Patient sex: M
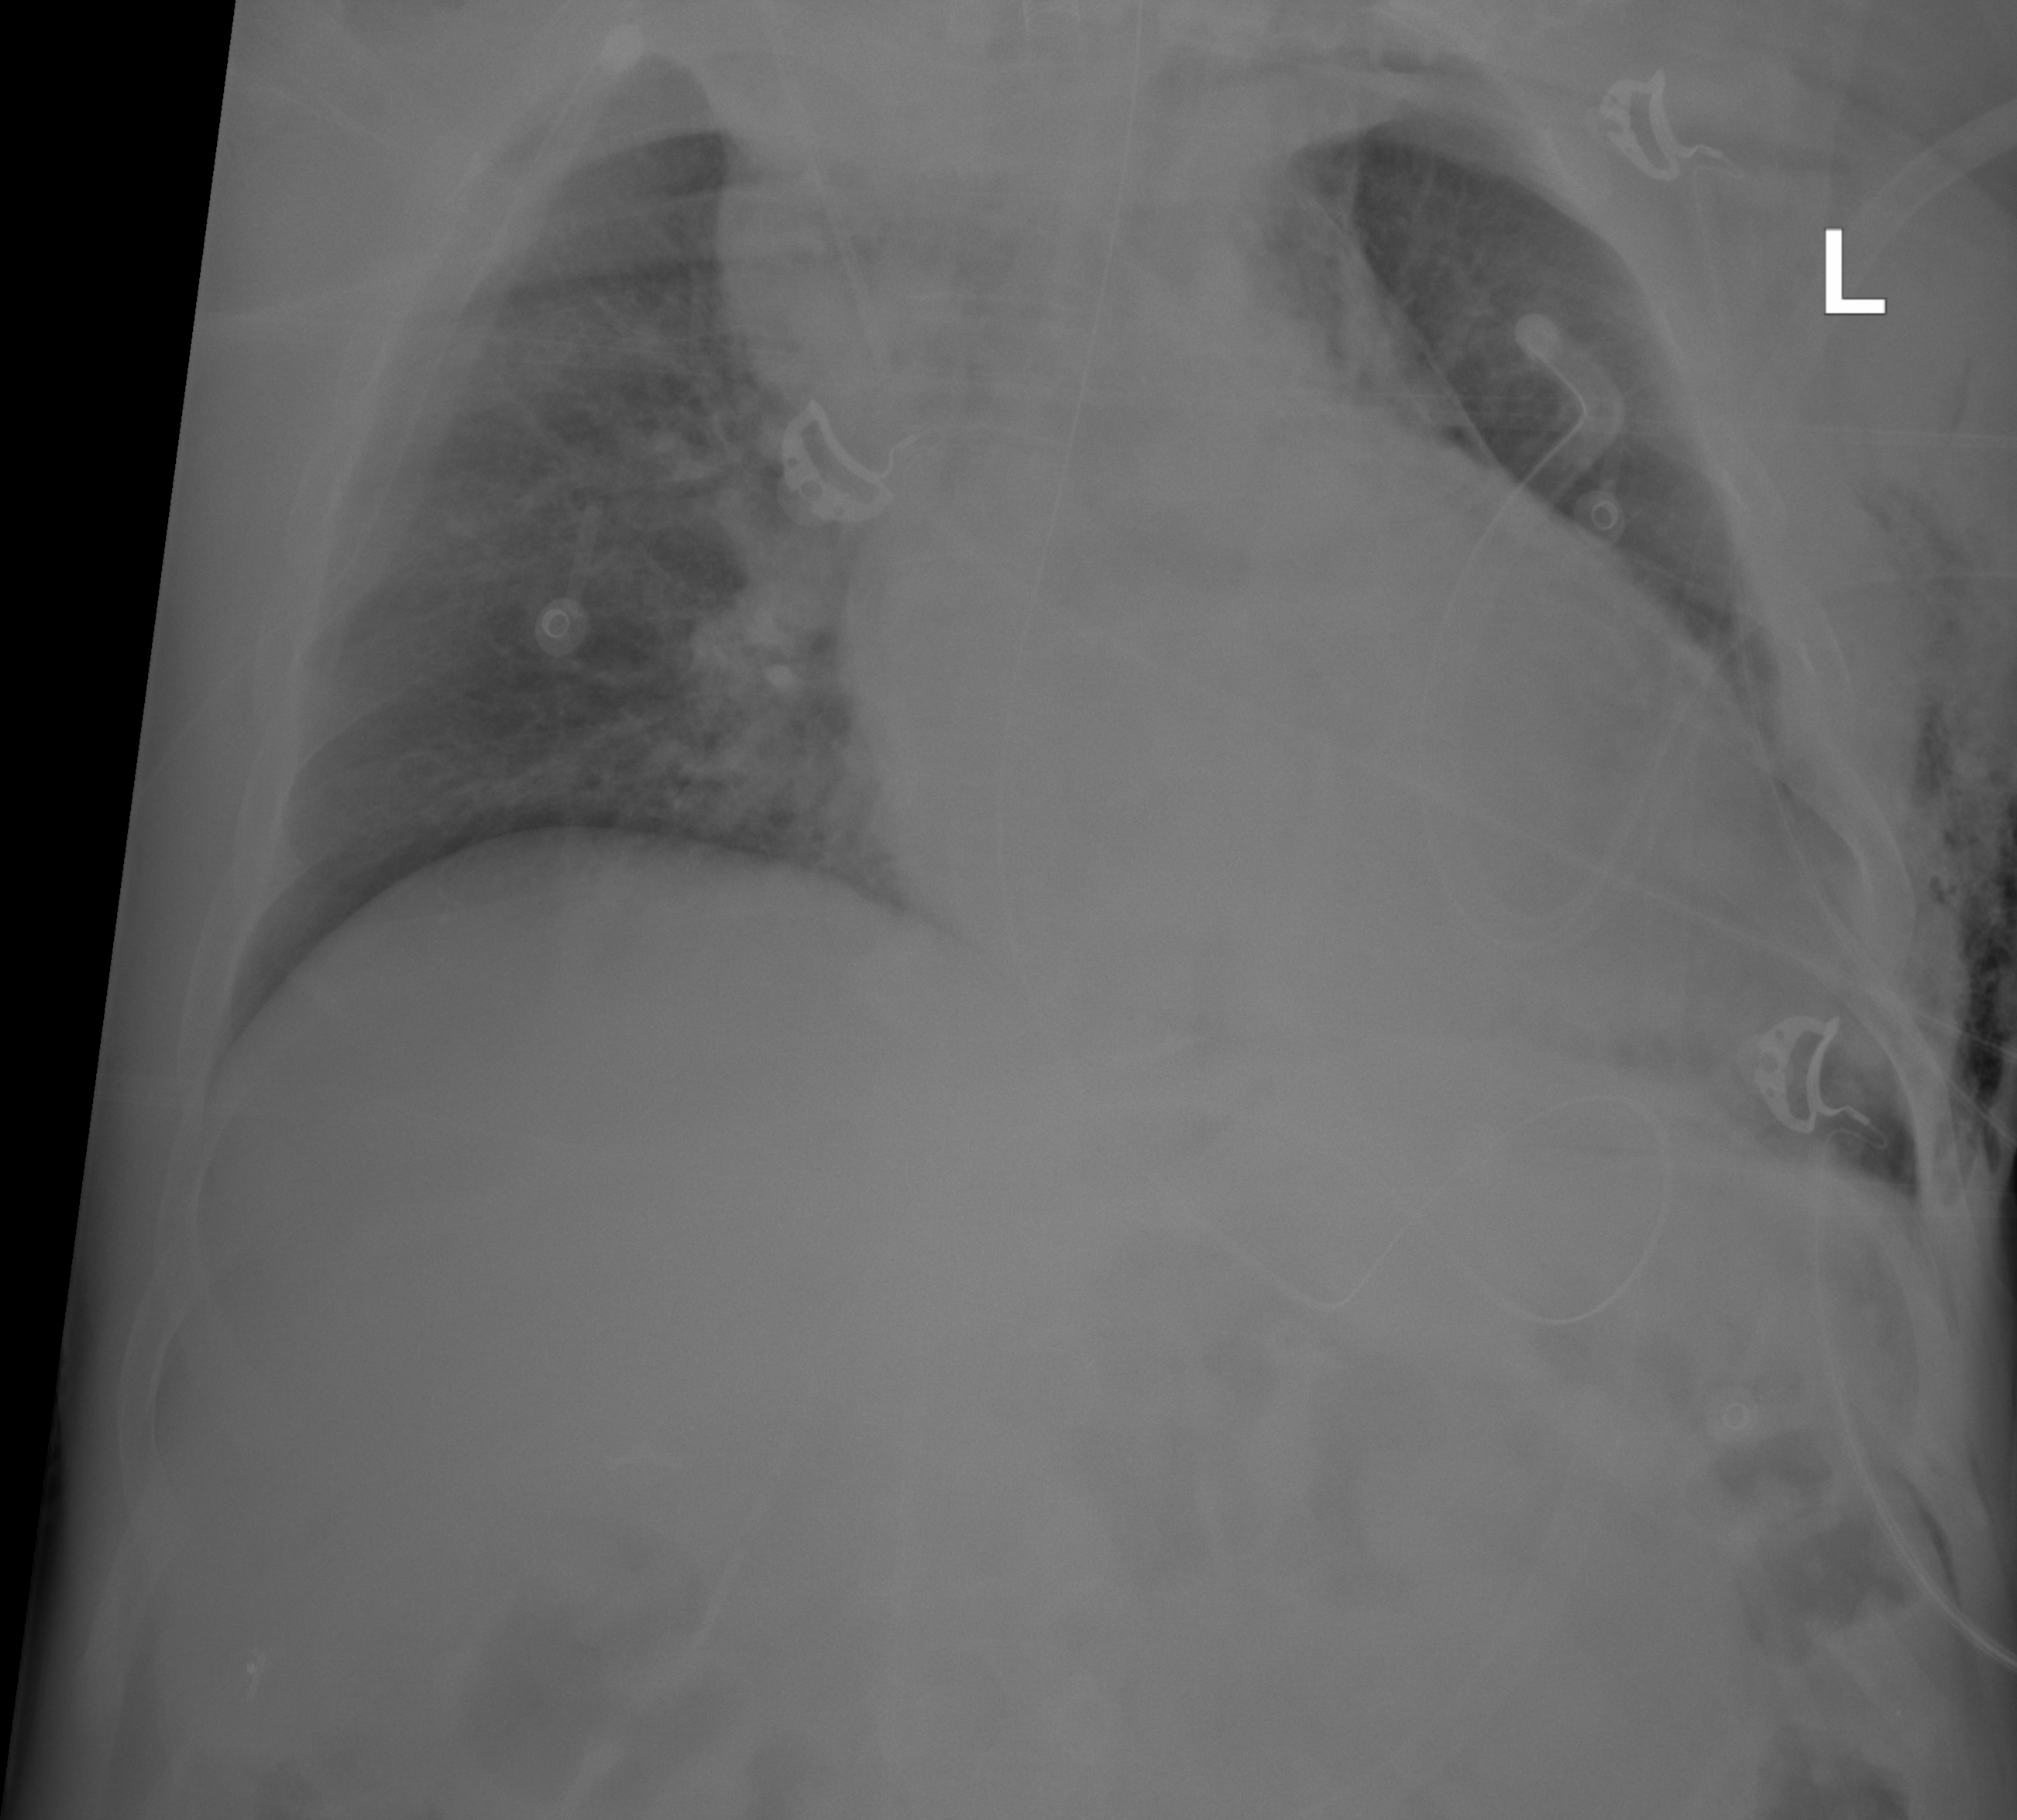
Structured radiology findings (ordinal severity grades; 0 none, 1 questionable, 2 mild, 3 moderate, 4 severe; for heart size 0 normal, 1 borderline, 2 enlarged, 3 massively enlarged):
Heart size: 2
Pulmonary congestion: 2
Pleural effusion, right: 0
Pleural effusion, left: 0
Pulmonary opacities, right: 0
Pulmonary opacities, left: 0
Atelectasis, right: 0
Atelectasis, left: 2